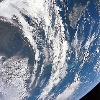
Label: cloud